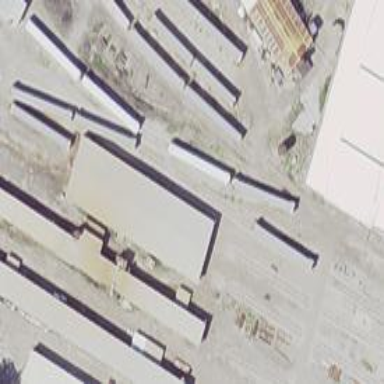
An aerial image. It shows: Industrial building.